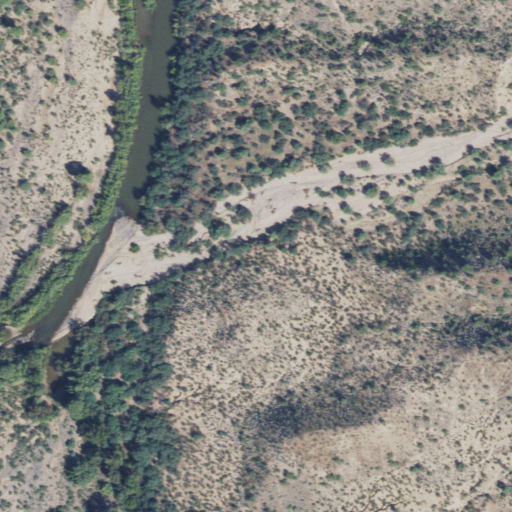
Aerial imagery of valley in Arizona named Malpais Canyon containing shrub, woody wetlands, open water, and herbaceous wetlands